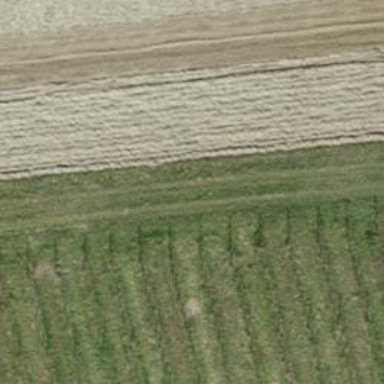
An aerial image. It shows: Grass track road with grade 5 tracktype.